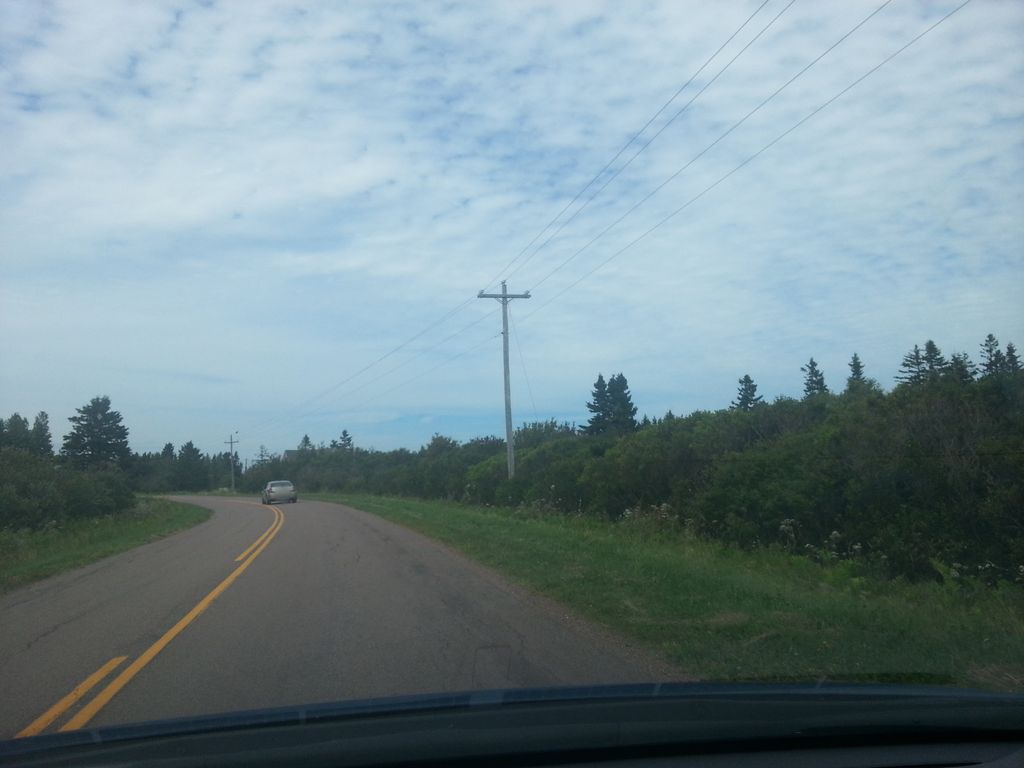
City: charlottetown